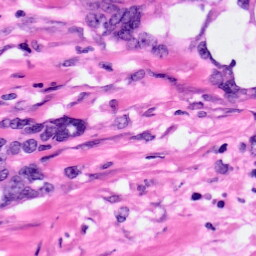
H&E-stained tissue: Pancreatic